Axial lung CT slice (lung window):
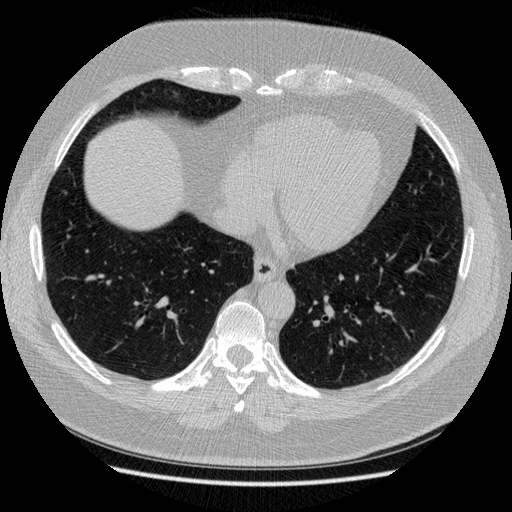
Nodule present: no